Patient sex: F
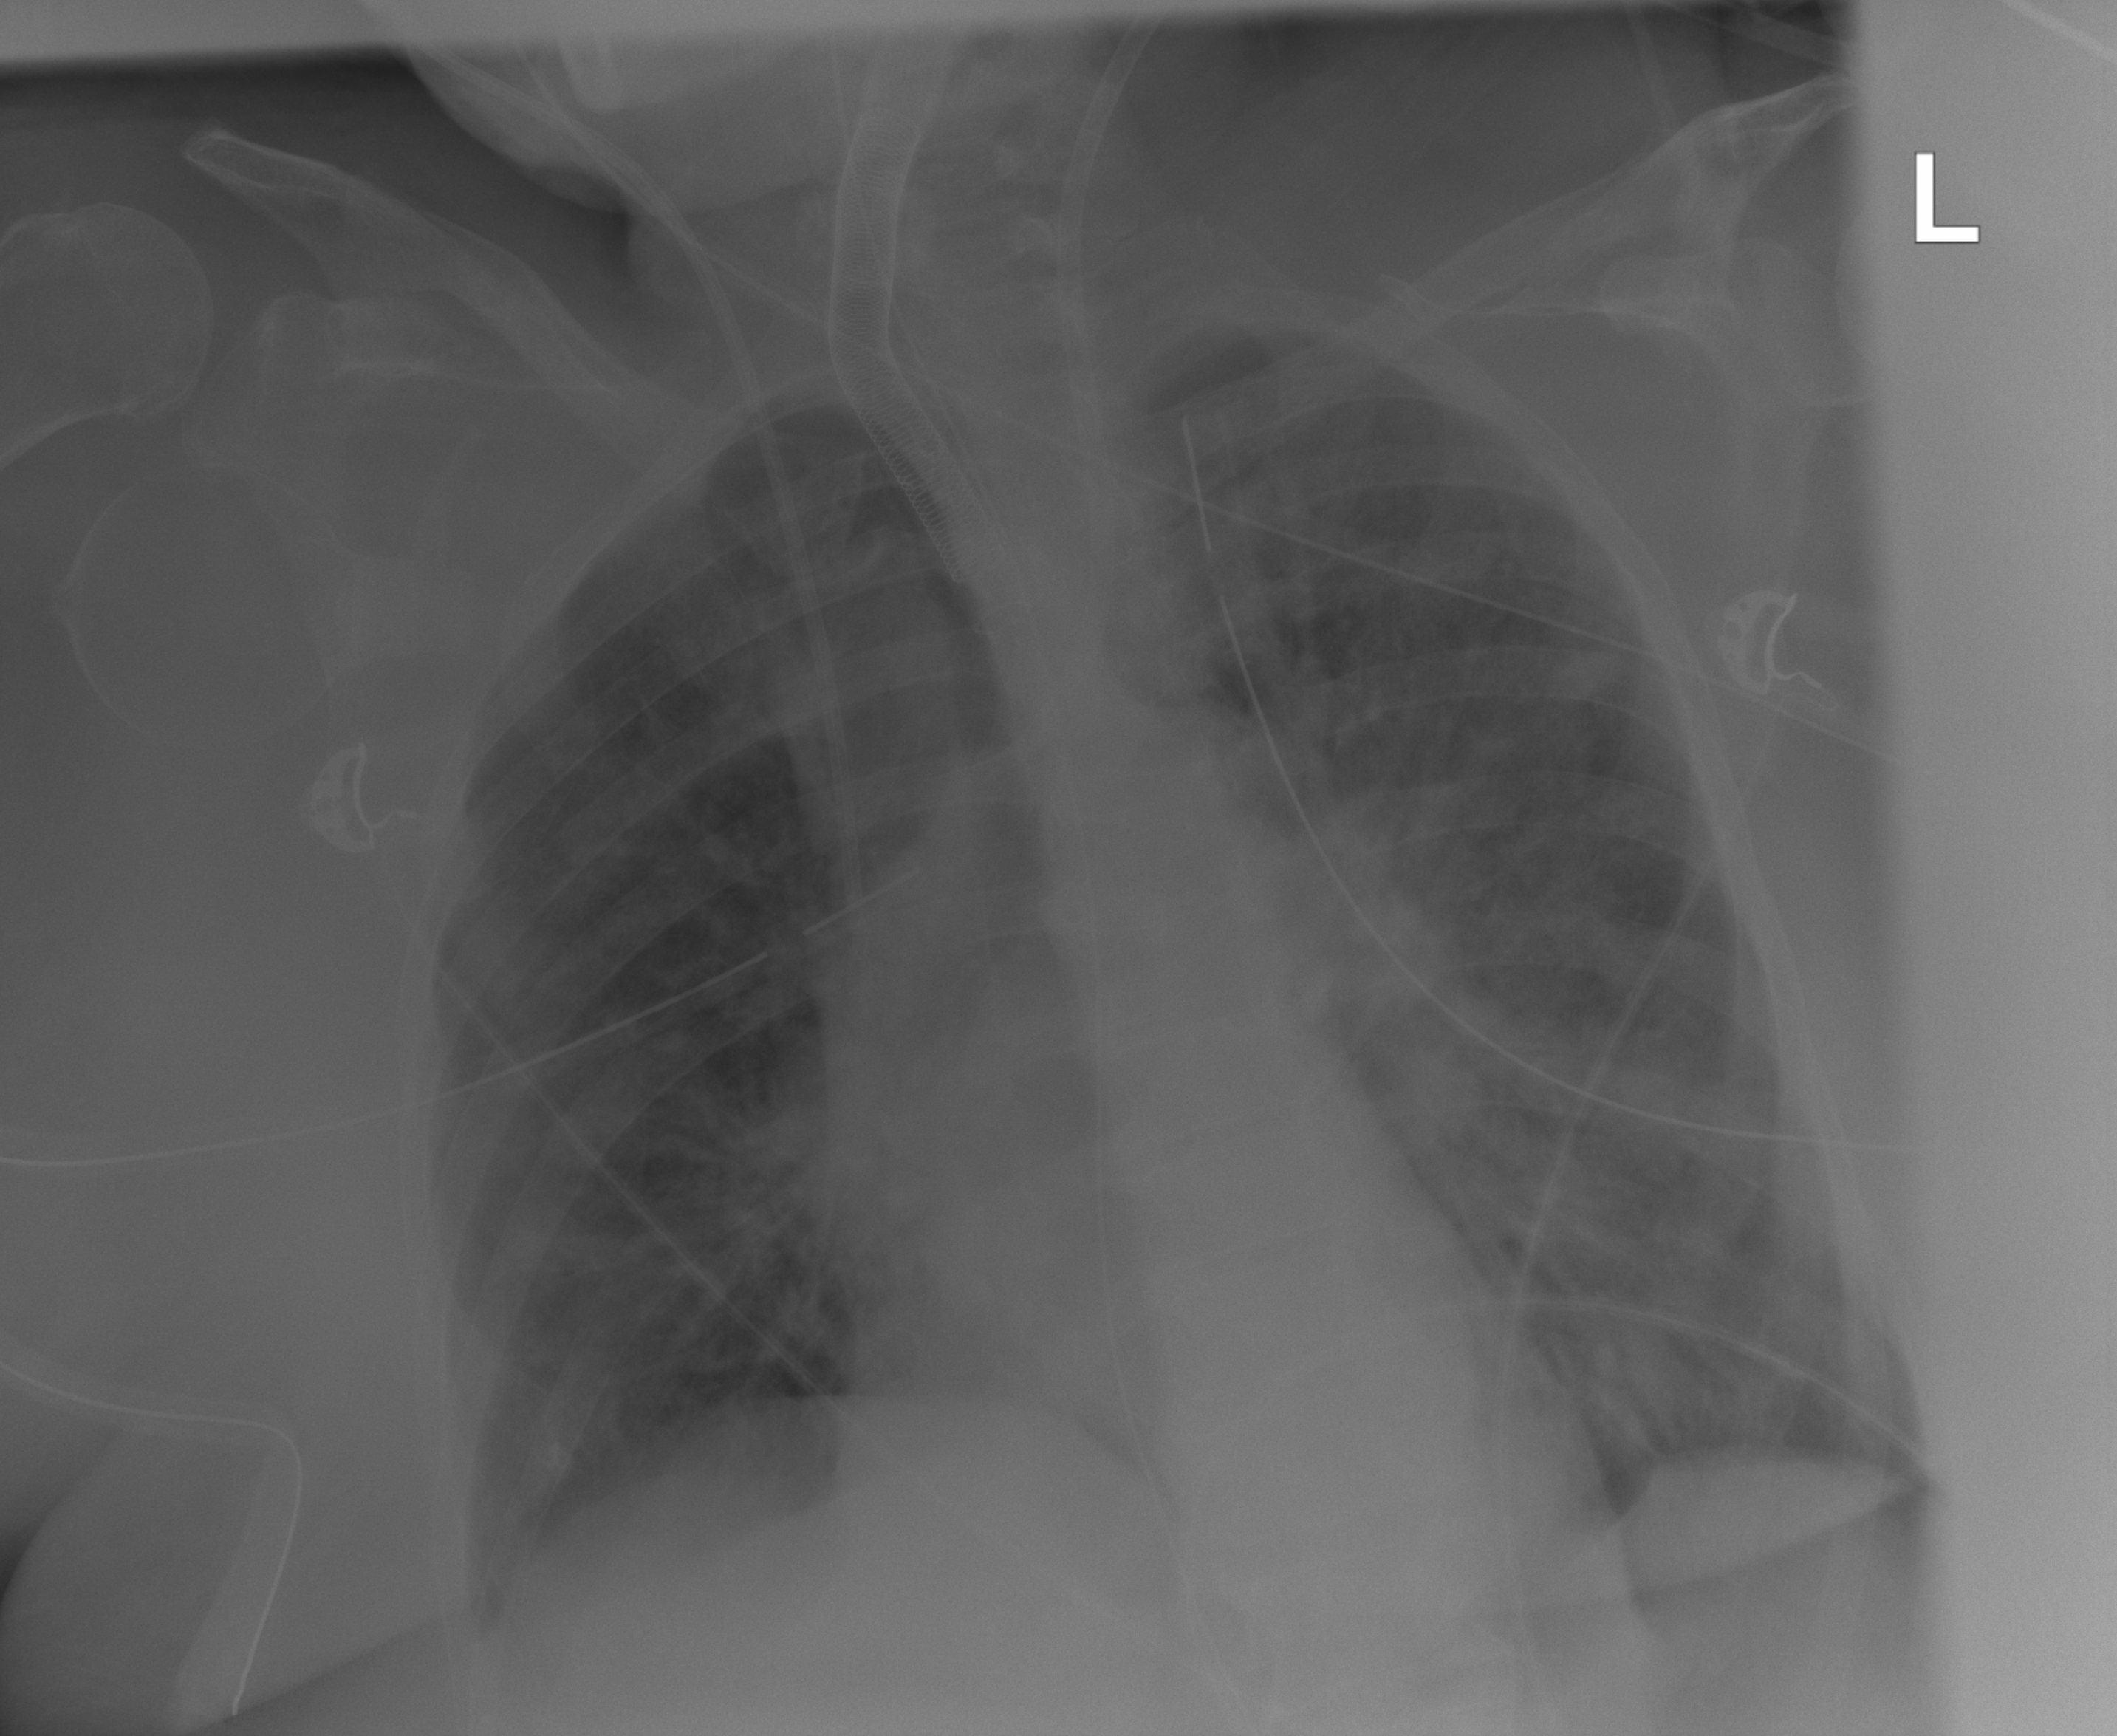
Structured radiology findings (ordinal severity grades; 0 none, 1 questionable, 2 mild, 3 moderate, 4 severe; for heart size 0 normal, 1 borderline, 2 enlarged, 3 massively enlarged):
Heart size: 1
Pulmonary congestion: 3
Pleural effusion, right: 0
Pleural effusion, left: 0
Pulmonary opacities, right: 2
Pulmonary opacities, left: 2
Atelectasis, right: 2
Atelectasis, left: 2